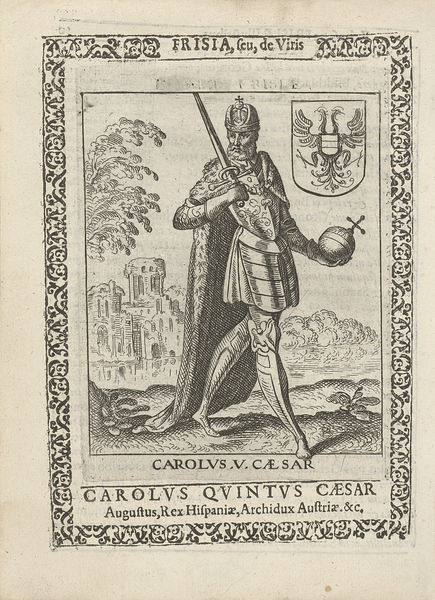
Titel: Karel V, erfpotestaat van Friesland
Künstler: Pieter Feddes van Harlingen
Standort: Amsterdam
Institution: Rijksmuseum
Schlagwörter: gravure, épée, dessin, casque, croix, armure, césar, carolus, caesar, carolus quintus caesar